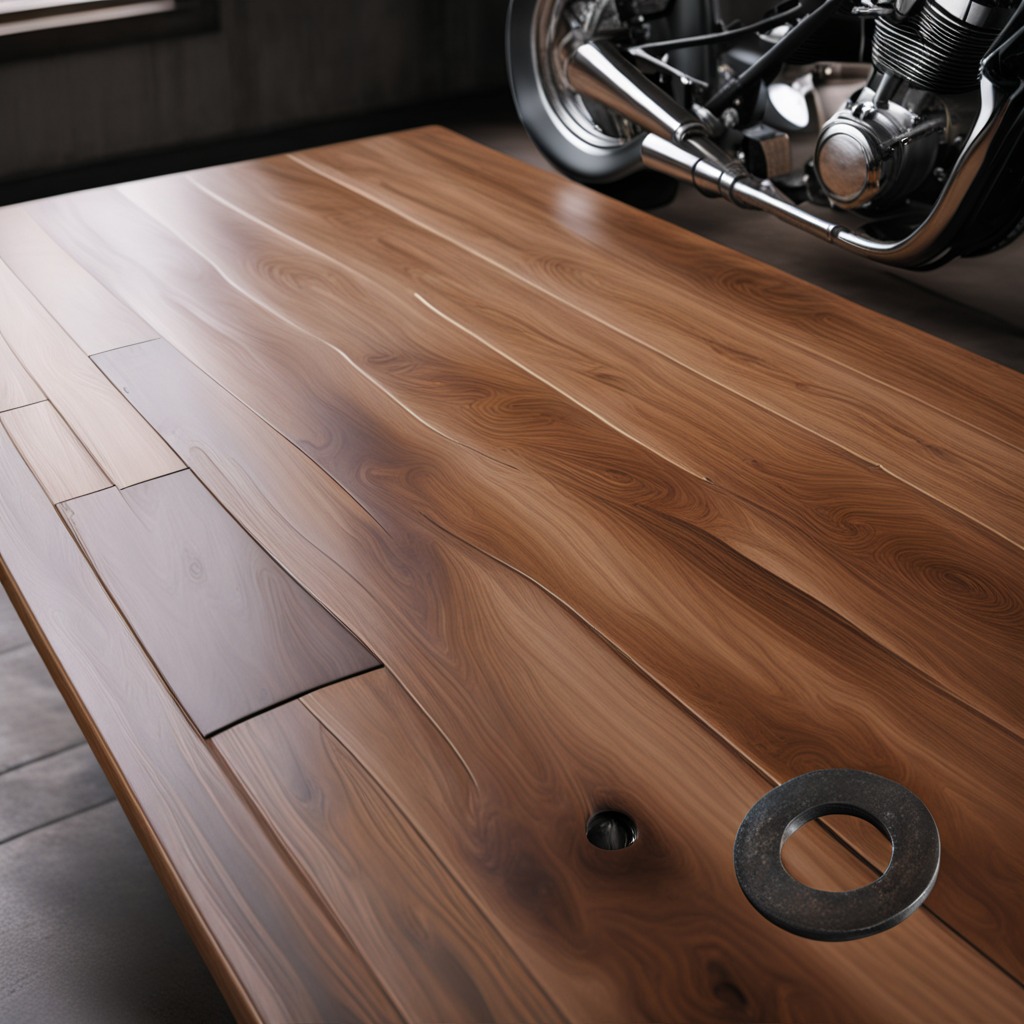
A flat metal washer is lying on the wooden table in a vintage motorcycle garage.